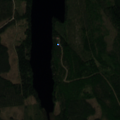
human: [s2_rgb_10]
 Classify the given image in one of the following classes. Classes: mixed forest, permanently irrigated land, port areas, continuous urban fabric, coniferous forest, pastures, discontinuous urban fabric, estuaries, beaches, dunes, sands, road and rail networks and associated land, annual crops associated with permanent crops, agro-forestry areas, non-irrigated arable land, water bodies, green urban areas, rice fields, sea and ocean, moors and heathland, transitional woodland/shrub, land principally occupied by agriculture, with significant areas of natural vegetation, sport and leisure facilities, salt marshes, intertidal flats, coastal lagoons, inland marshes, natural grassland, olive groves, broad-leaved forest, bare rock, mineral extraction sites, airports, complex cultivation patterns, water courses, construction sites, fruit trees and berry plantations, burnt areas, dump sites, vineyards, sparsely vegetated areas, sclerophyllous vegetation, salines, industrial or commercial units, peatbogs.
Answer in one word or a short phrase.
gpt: coniferous forest, mixed forest, water bodies